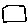
Label: square